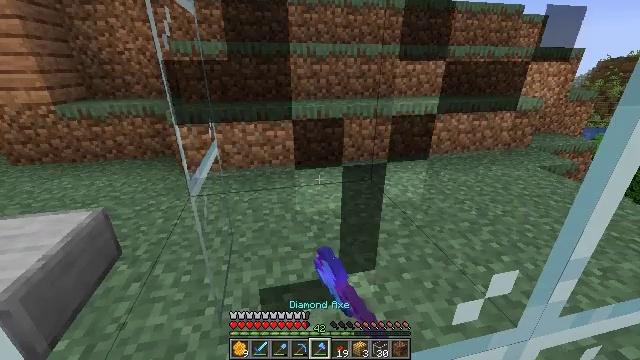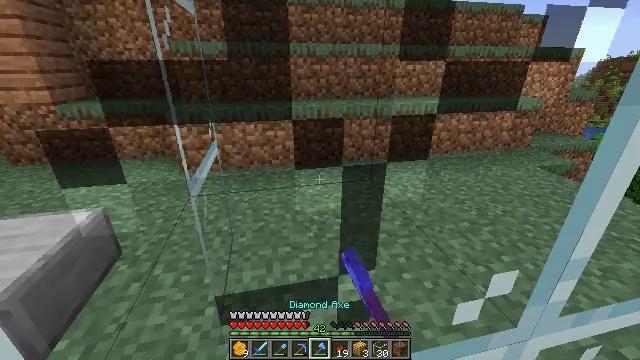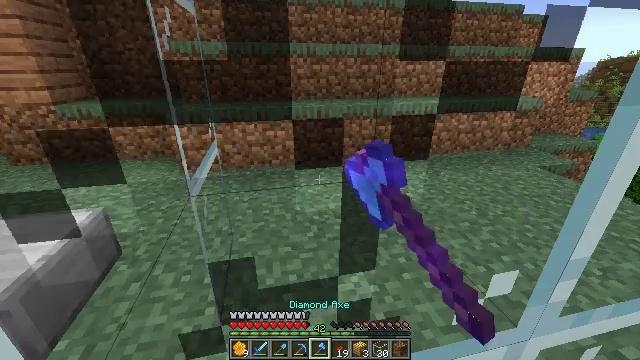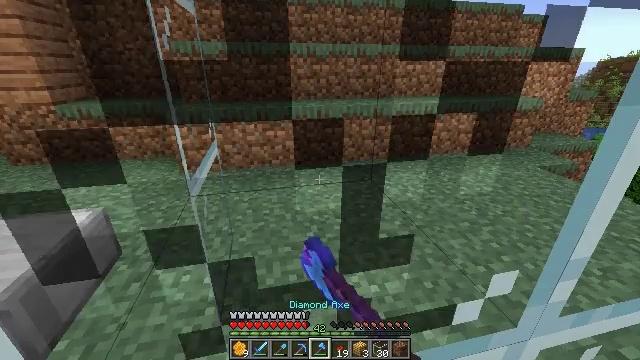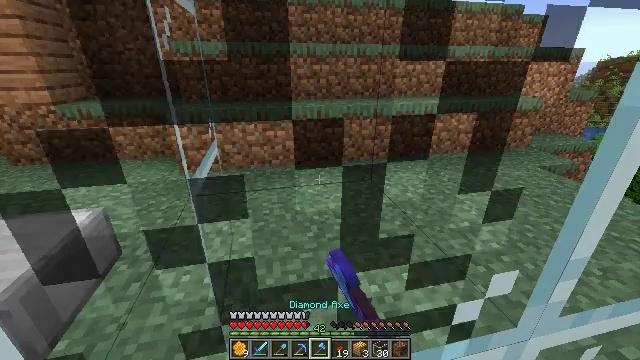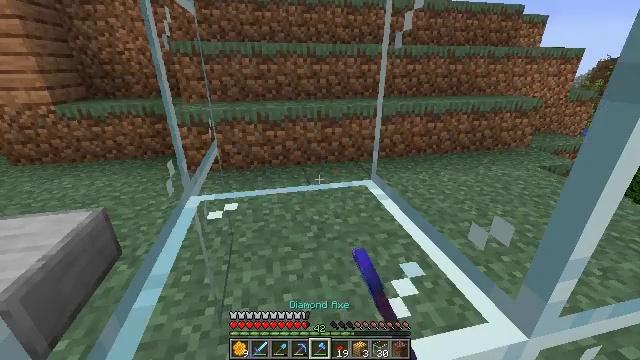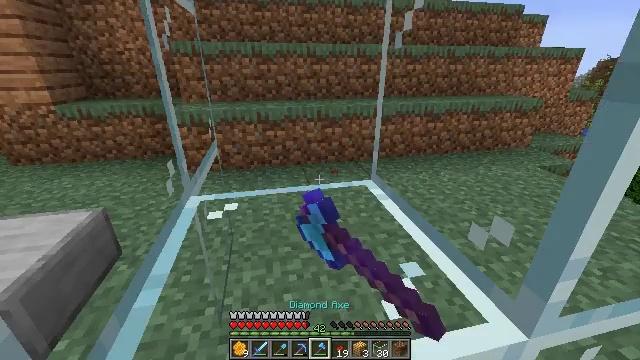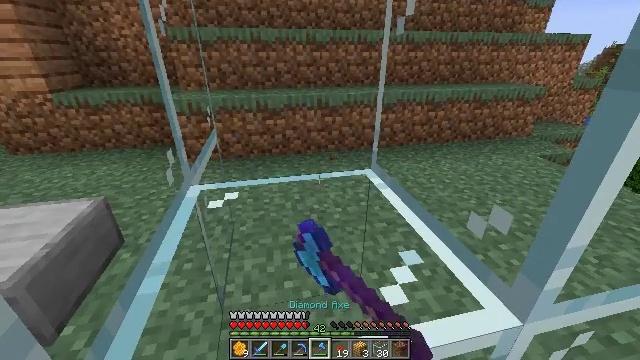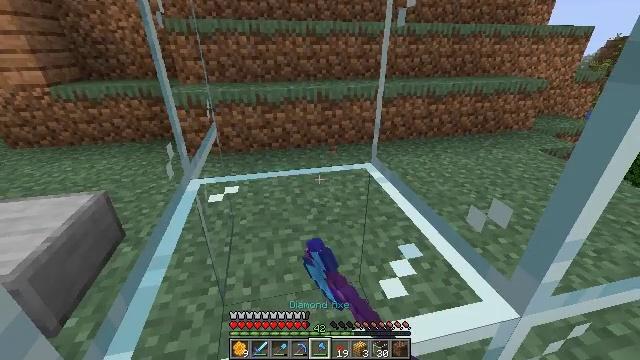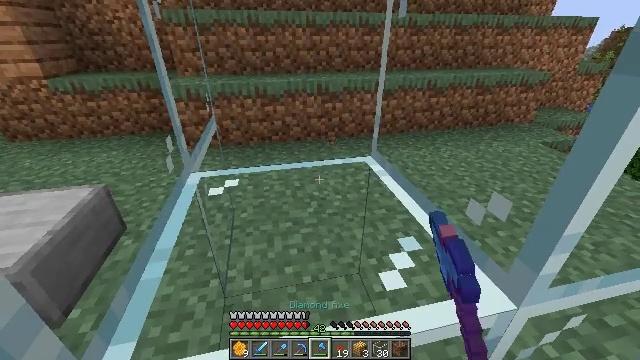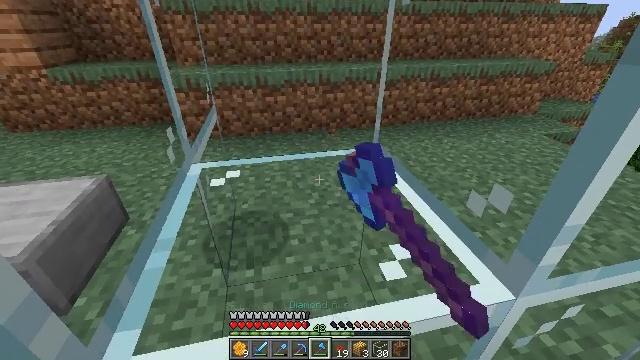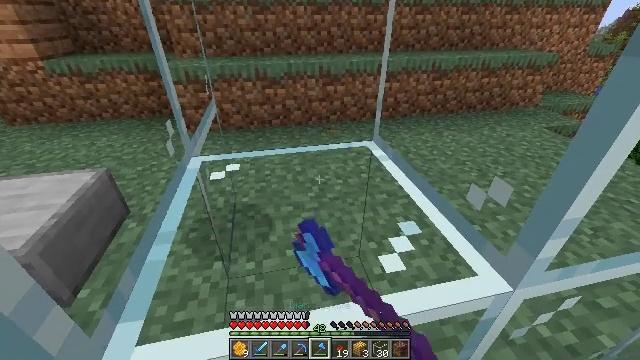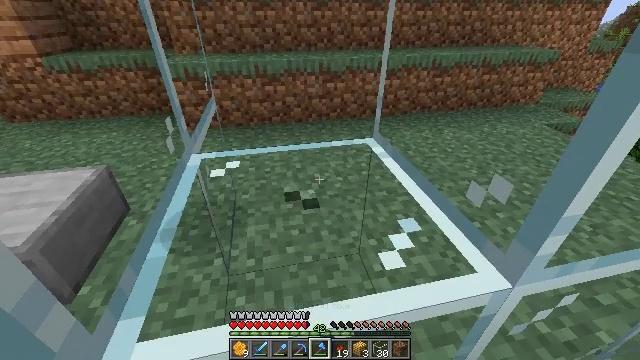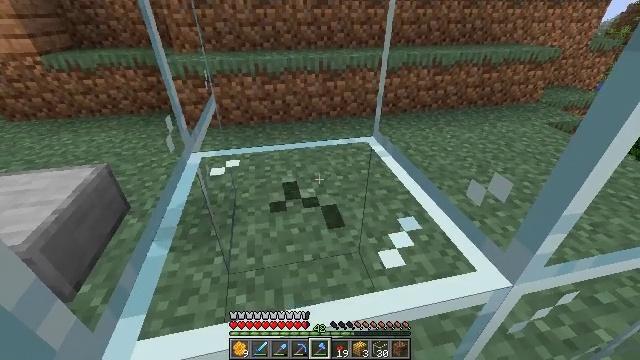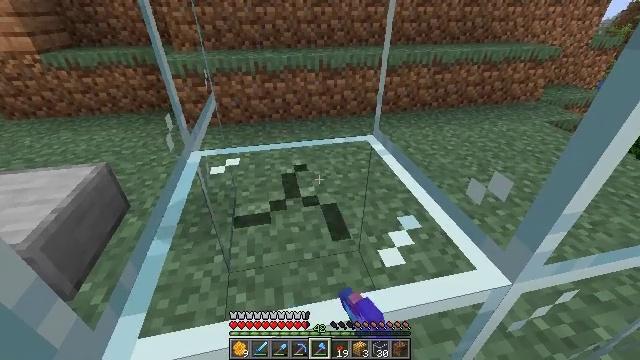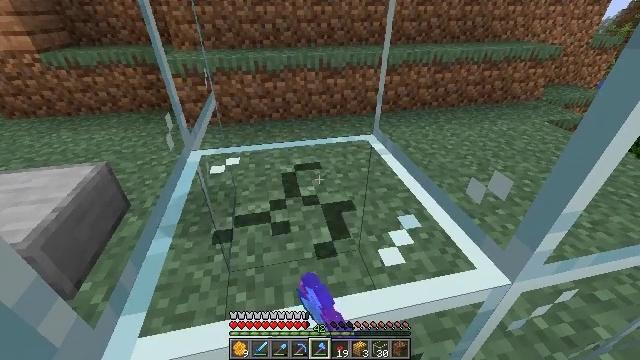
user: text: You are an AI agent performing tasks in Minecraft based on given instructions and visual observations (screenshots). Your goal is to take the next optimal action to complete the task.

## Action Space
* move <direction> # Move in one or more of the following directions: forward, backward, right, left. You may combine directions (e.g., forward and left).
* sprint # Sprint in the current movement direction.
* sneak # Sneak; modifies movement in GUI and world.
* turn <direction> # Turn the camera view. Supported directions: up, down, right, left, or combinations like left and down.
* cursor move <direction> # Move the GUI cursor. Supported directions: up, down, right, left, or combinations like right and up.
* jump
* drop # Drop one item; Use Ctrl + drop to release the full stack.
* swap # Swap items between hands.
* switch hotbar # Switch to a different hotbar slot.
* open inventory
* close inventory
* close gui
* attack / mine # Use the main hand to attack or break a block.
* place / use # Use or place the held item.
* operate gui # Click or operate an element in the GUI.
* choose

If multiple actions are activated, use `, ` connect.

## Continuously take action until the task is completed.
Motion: motion action
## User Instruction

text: Mine the glass to clear the view.
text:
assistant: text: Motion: attack / mine
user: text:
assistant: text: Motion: attack / mine
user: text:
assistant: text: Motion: attack / mine
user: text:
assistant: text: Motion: attack / mine
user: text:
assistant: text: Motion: attack / mine
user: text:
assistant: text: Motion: attack / mine
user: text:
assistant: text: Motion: turn down, attack / mine
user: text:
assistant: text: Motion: turn down, attack / mine
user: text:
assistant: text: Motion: turn down, attack / mine
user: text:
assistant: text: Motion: turn down, attack / mine
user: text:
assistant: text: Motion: turn down, attack / mine
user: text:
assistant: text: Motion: attack / mine
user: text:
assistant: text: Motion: attack / mine
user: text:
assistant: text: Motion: attack / mine
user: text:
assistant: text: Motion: attack / mine
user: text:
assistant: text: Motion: attack / mine
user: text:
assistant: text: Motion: attack / mine
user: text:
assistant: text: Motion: attack / mine
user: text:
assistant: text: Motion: attack / mine
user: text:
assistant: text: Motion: attack / mine
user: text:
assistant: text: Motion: attack / mine
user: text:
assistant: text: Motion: attack / mine
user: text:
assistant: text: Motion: attack / mine
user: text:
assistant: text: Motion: attack / mine
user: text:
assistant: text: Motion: attack / mine
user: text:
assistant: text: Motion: attack / mine
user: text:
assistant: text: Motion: turn right
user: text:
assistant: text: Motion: turn right
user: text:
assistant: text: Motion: move forward
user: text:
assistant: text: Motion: move forward and move left, turn right